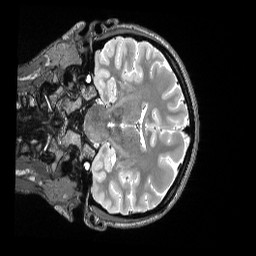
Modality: T2w
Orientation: coronal
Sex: female
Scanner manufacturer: siemens
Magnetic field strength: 3 T
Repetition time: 3.2 s
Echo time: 0.563 s